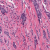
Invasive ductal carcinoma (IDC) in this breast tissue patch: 1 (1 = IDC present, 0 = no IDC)